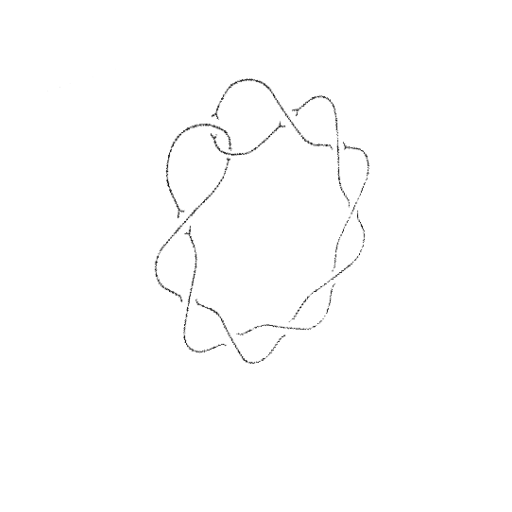
Crossing number: 10